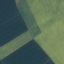
Label: AnnualCrop